Field crop: tomato
Growth stage: 1
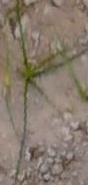
Species: cyperus